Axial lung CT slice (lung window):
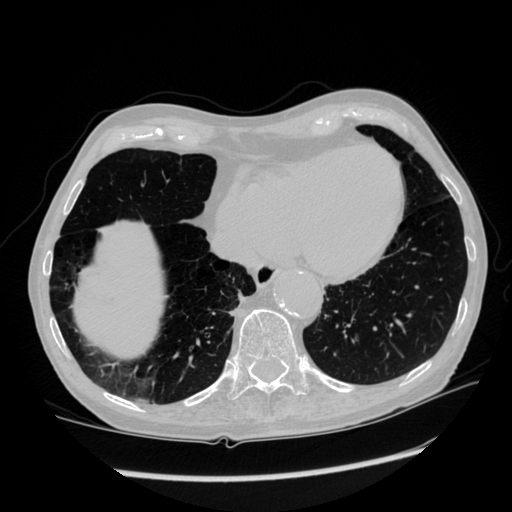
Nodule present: no